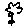
Label: flower